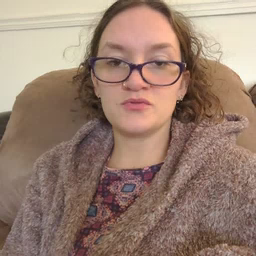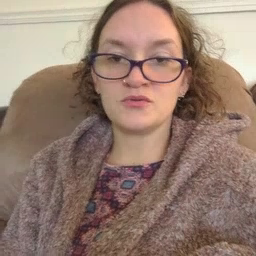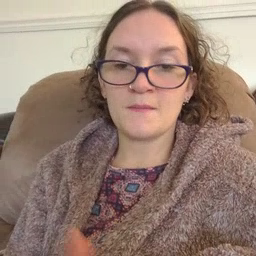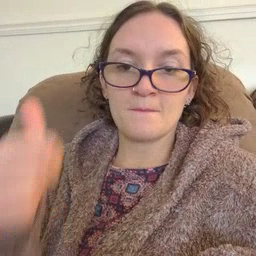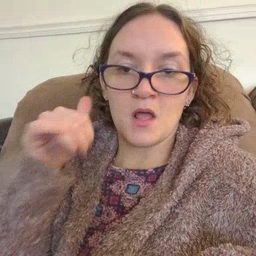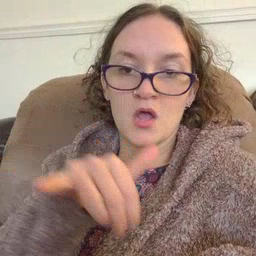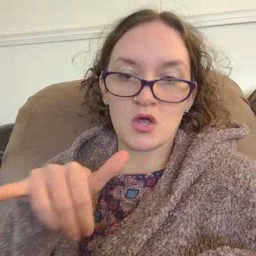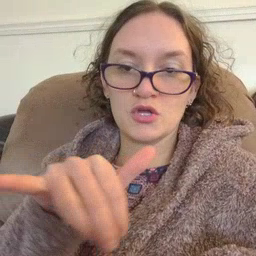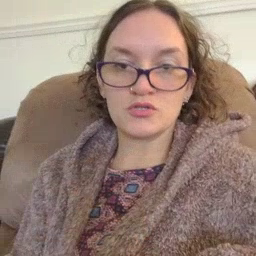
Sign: backyard